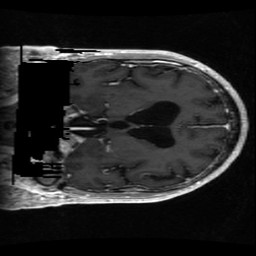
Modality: T1w
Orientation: coronal
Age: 64
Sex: male
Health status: ill